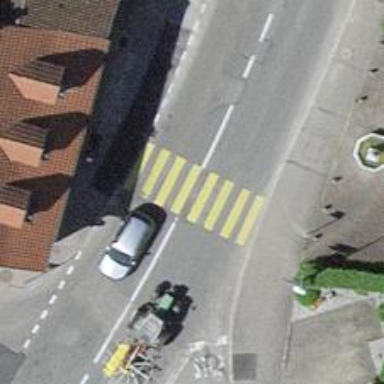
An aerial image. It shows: Uncontrolled zebra crossing on the road.